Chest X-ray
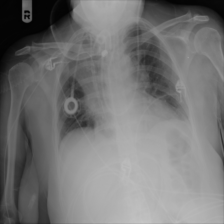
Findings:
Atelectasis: negative
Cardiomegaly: negative
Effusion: negative
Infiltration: negative
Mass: negative
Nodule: negative
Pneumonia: negative
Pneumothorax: negative
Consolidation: negative
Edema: negative
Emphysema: negative
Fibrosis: negative
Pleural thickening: negative
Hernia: negative